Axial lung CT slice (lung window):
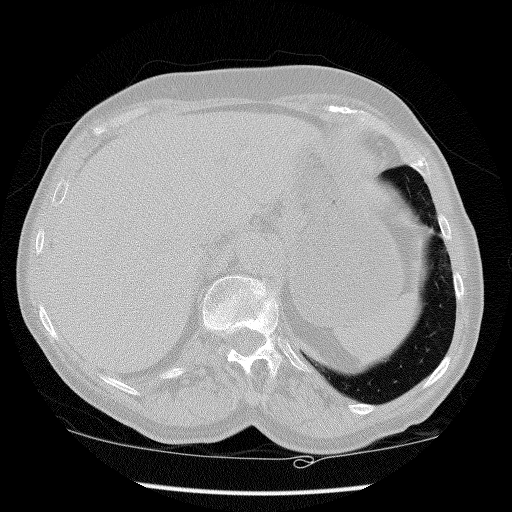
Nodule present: no